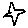
Label: star